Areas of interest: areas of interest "Agricultural and Sideline Products Market"
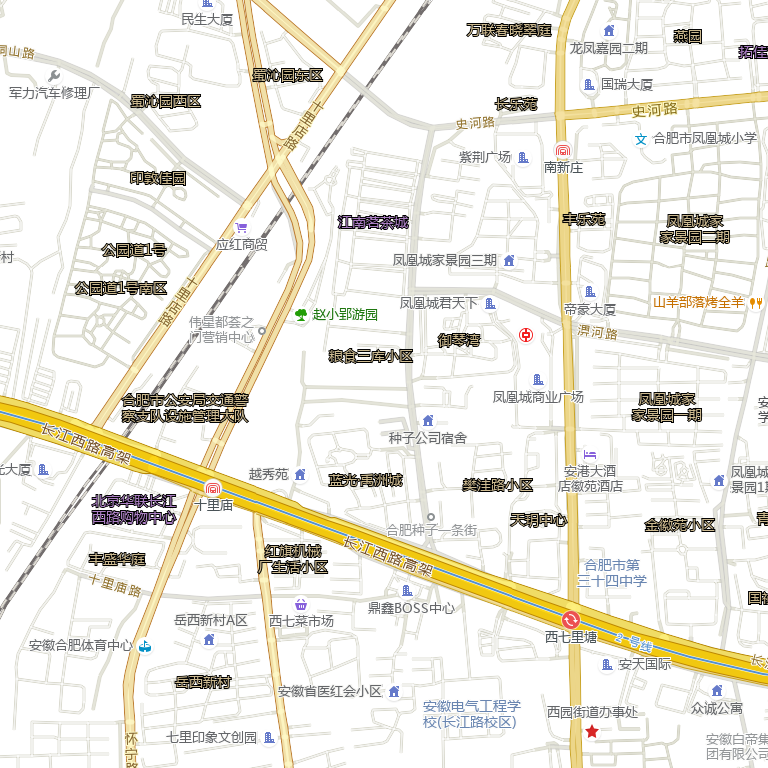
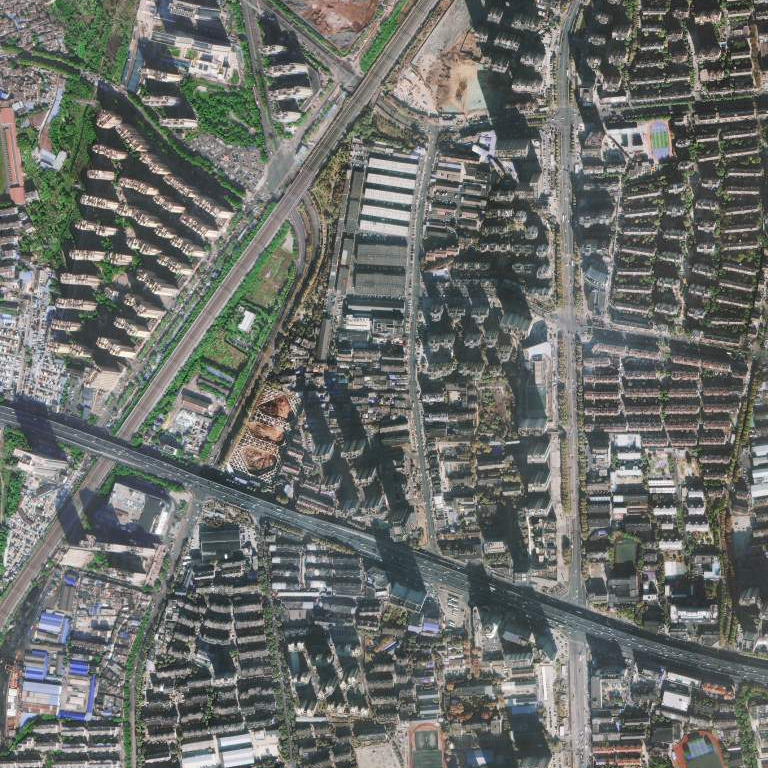